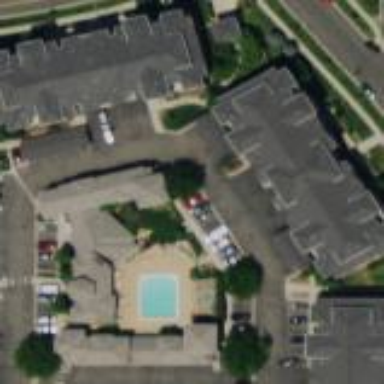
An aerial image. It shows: Residential building categorized as condominium.